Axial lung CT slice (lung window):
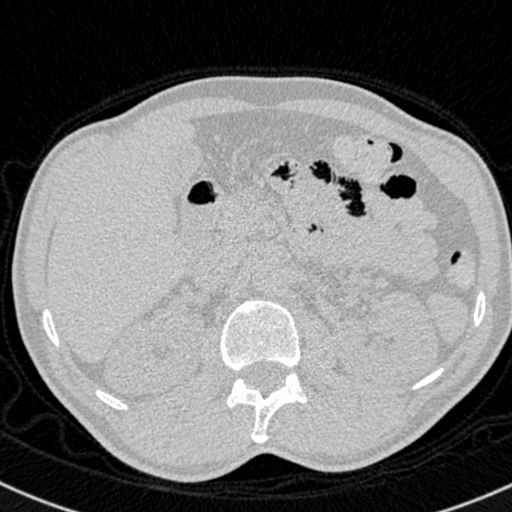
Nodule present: no